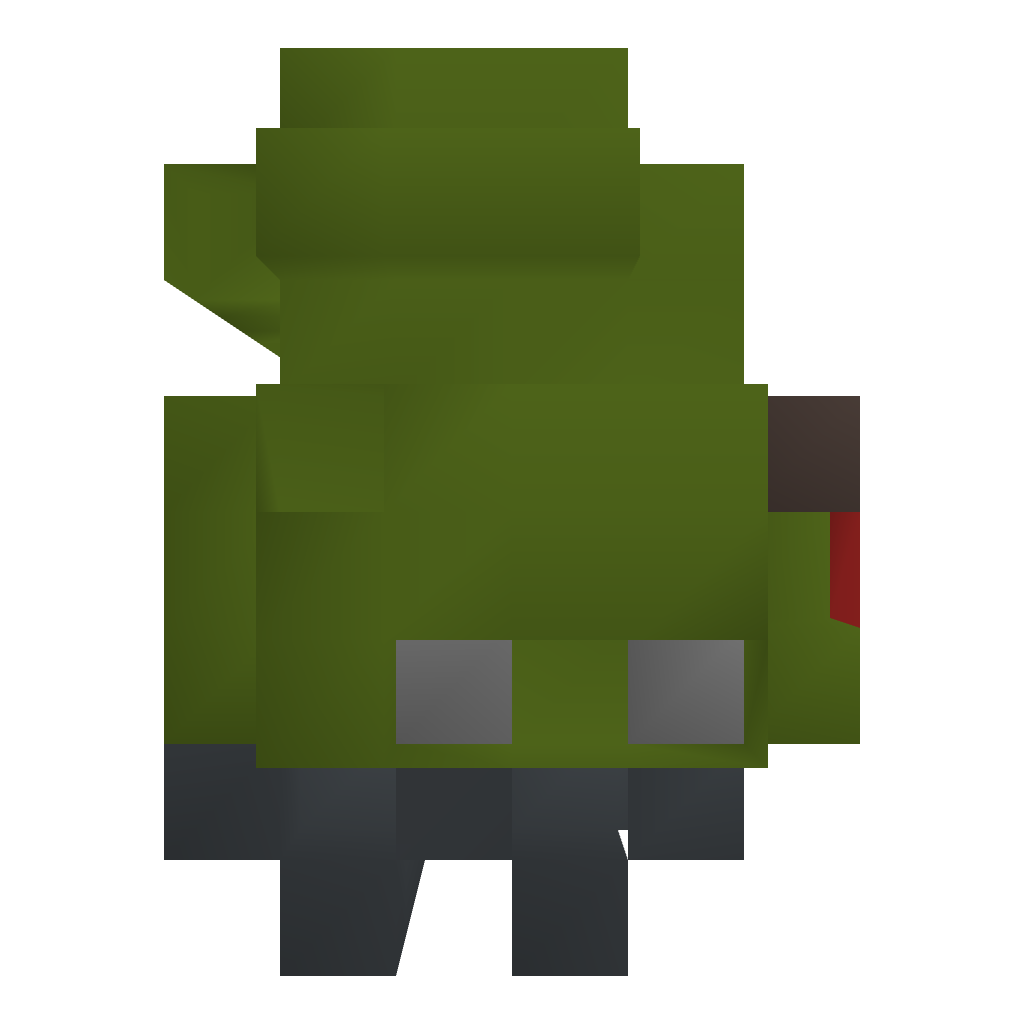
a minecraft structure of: Small Canon (1-5)